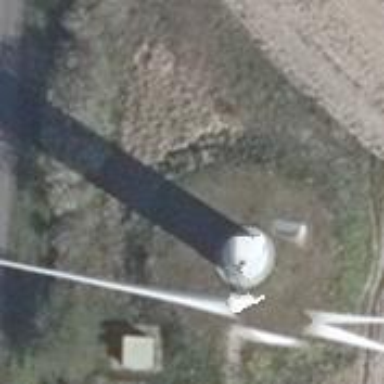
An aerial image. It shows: Wind power generator.